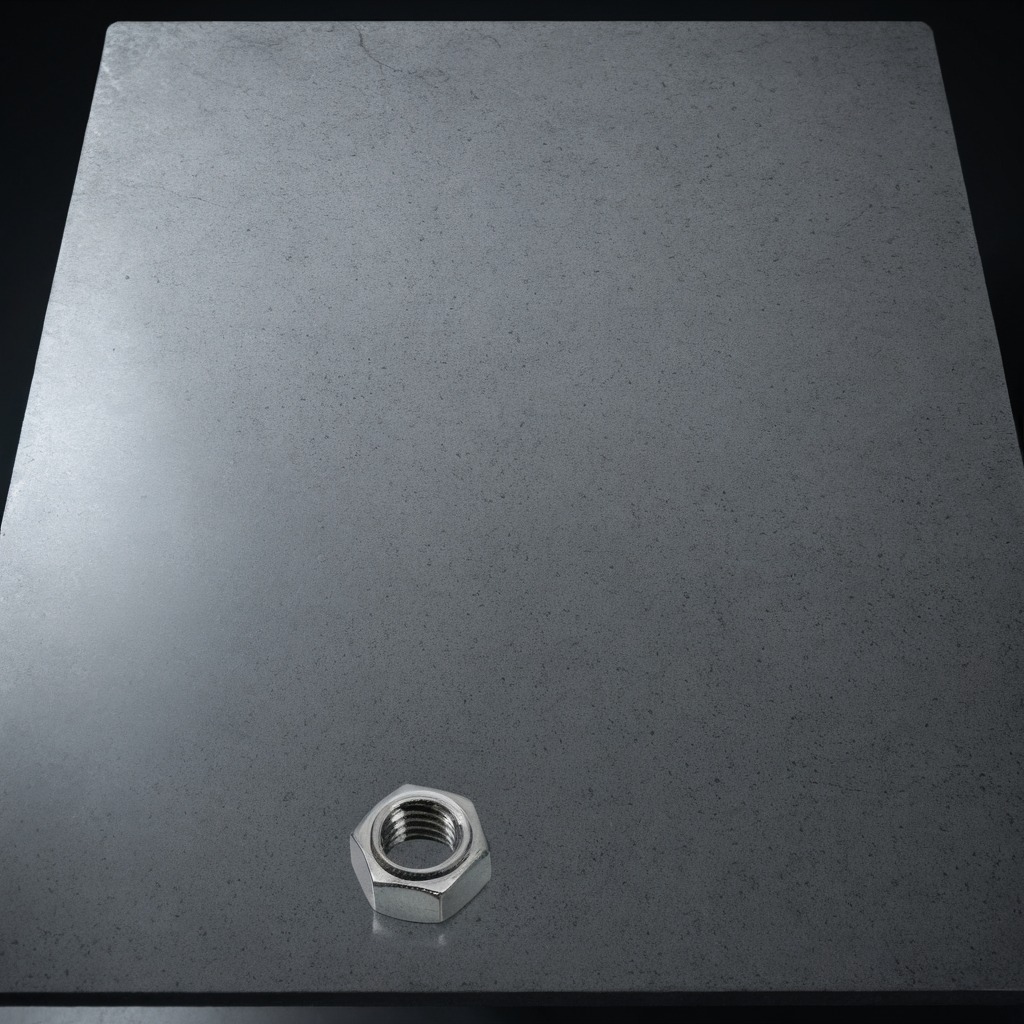
A metal nut is lying on the clean granite table inside a workshop at night.